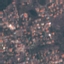
Land use / land cover class: Residential